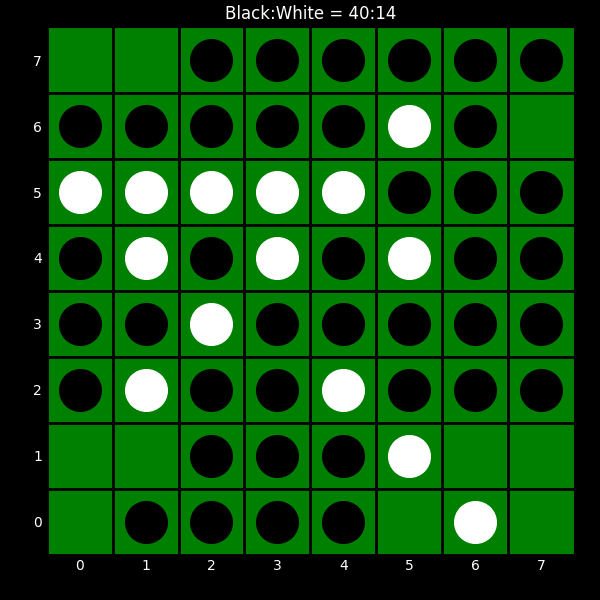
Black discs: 40
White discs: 14